Question: I have a constellation which i want to connect with lines. These lines need to be animated from a start point to an end point. I've provided an image to illustrate what i need as an end result:

All of these stars and lines are drawn with HTML5 canvas using easelJS. Provided bellow is my code so far, the "this.paths" variable contains x and y positions.
'''
var graphics = this.shape.graphics;
graphics.beginStroke('#ffffff');
graphics.setStrokeStyle(1);
for(var i = 0; i < this.path.length; i++)
{
var path = this.path[i];
graphics.moveTo(path[0].x / 2, path[0].y / 2);
graphics.lineTo(path[0].x / 2, path[0].y / 2);
graphics.lineTo(path[1].x / 2, path[1].y / 2);
}
this.shape.alpha = 0.6;
'''
Thanks in advance.
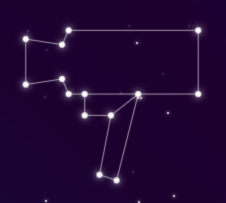
Answer: all that you need is already in this demo
<URL>
you've got a set of coordinates like (x1,y1) and (x2,y2). Now you need to use the and draw the lines dot by dot for smooth animation, just play with delays for satisfactory results. Seriously, the demo covers all of this and more, you even can edit it right there! I've played with the code a bit and here is your diagonal line, just paste this code there and run

'''
var stage;
var prevPoint, dataProvider, rect = new createjs.Rectangle(20,20,700,360);
var bar, container, currentClip;
var selectedFunction, selectedItem, selectedIndex = 0;
var resetRuninng = false, startTimeout;
var clips = [];
var activeTween;
function init() {
stage = new createjs.Stage("testCanvas");
var Ease = createjs.Ease; // shortcut.
dataProvider = [
{type: "divider", label: "Ease Equations"},
];
var eases = document.getElementById("eases");
var cloneElement = document.createElement("a");
cloneElement.href = "#";
for (var i = 0, l = dataProvider.length; i < l; i++) {
var item = dataProvider[i];
if (item.type == "divider") {
element = document.createElement("span");
element.innerHTML = item.label;
eases.appendChild(element);
continue;
}
var element = cloneElement.cloneNode(true);
element.id = i;
element.onclick = selectItem;
element.innerHTML = item.label;
eases.appendChild(element);
if (item.label == "linear") {
selectedItem = element;
element.className = "selected";
}
}
createjs.Ticker.setFPS(60);
createjs.Ticker.addEventListener("tick", tick);
prevPoint = new createjs.Point(rect.x, rect.y);
container = stage.addChild(new createjs.Container());
bar = container.addChild(new createjs.Shape()
.set({alpha:0.7, x:rect.x, y:rect.y}));
bar.graphics.f("#000").setStrokeStyle(1)
stage.update();
startTimeout = setTimeout(run, 1000);
}
function stop() {
Ticker.off("tick", tick);
}
function selectItem() {
clearTimeout(startTimeout);
if (clips.length > 0) { fade(); }
if (selectedItem != null && selectedItem != this) {
selectedItem.className = "";
}
selectedItem = this;
selectedIndex = this.id;
selectedItem.className = "selected";
selectedFunction = dataProvider[selectedIndex].type;
resetRuninng = true;
//createjs.Tween.get(bar, {override: true}).to({x: rect.x}, 500).call(resetComplete);
return false;
}
function run(easeType) {
currentClip = stage.addChild(new createjs.Shape());
clips.push(currentClip);
prevPoint.setValues(rect.x, rect.y);
activeTween = createjs.Tween.get(bar, {override: true}).to({x: rect.x+rect.width}, 1500, easeType);
}
function resetComplete() {
bar.x = rect.x;
resetRuninng = false;
currentClip = null;
prevPoint.setValues(rect.x, rect.y);
run(selectedFunction);
}
function tick(event) {
if (!resetRuninng && currentClip != null) {
var hue = (selectedIndex / dataProvider.length) * 360;
var g = currentClip.graphics
.setStrokeStyle(1, "round", "round")
.beginStroke(createjs.Graphics.getHSL(hue, 50, 50))
.moveTo(prevPoint.x, prevPoint.y);
prevPoint.x = bar.x;
prevPoint.y = rect.x+ activeTween.position/1500 * rect.height;
g.lineTo(prevPoint.x, prevPoint.y);
stage.update(event);
} else if (resetRuninng) {
stage.update(event);
}
}
function fade() {
for (var i = 0; i < clips.length; i++) {
var clip = clips[i];
createjs.Tween.get(clip, {override: true})
.to({alpha: clip.alpha - 0.4}, 1000)
.call(fadeTweenComplete);
}
}
function fadeTweenComplete(tween) {
var clip = tween._target;
if (clip.alpha <= 0) {
stage.removeChild(clip);
var index = clips.indexOf(clip);
clips.splice(index, 1);
}
}
'''
:
here is another approach based on the simple tick method
<URL>